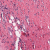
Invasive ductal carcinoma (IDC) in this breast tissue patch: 0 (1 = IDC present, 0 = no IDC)